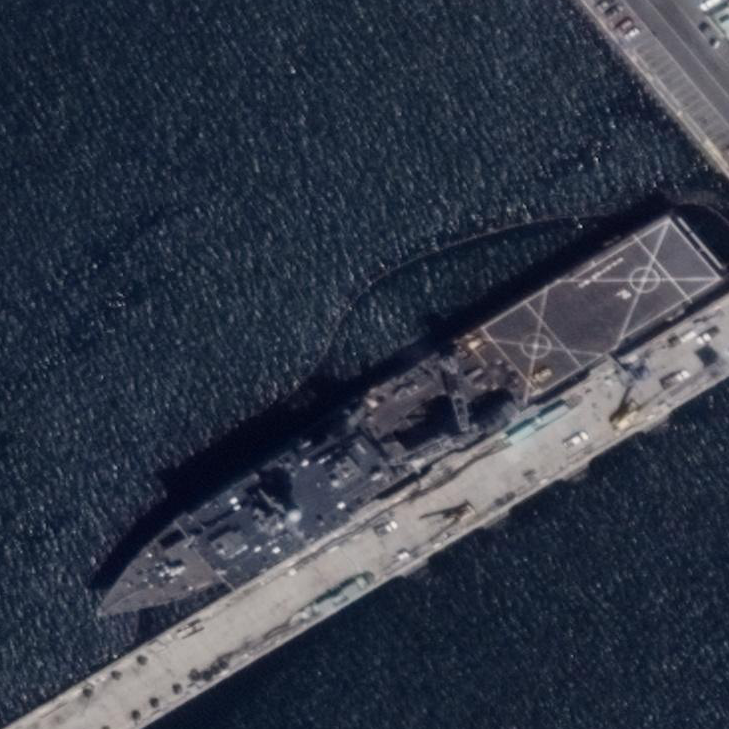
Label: combat